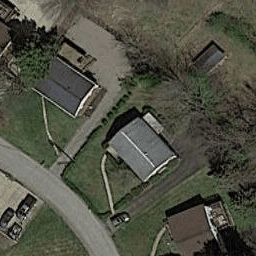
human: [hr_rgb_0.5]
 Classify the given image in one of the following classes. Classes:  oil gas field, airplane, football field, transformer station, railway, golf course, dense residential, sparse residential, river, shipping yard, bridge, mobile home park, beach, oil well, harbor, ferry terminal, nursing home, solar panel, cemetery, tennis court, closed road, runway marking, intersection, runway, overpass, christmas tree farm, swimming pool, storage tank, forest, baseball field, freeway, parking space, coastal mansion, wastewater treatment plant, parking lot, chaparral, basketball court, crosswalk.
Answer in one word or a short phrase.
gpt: sparse residential